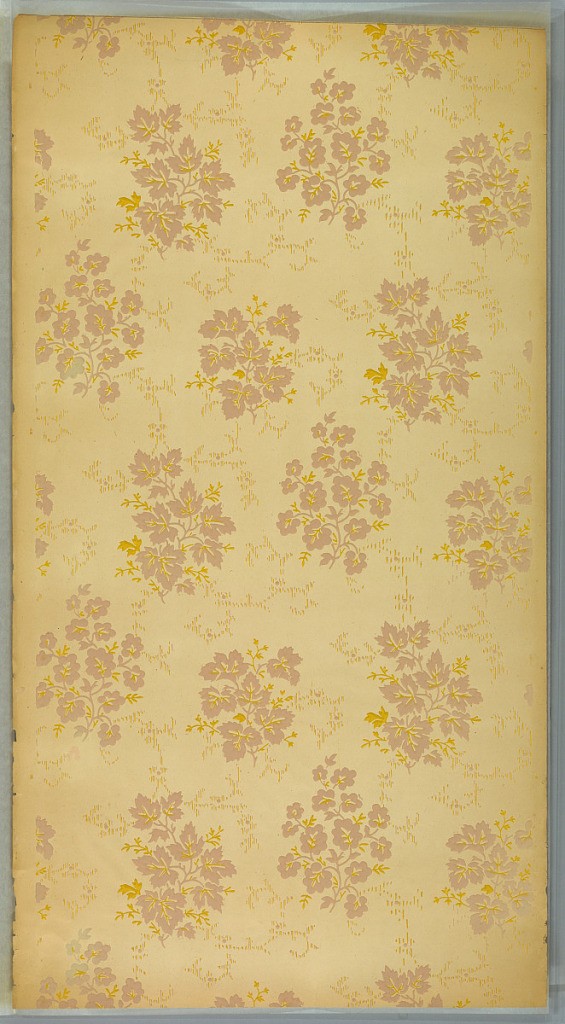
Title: Ceiling paper
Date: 1905–1915
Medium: Machine-printed paper, ungrounded
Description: Clusters of foliage, almost forming bouquets, connected by vining tendrils, printed in dashed lines. Printed in mauve and yellow ocher on off-white ground.